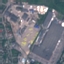
Land use / land cover class: Industrial